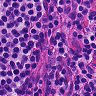
Metastatic tissue present: no